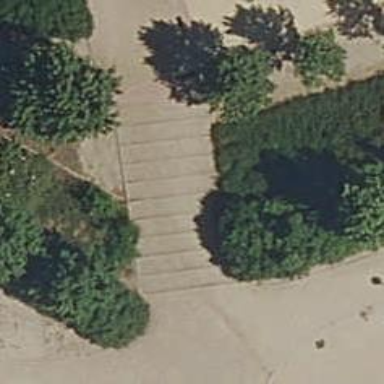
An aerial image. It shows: Unpaved footway.